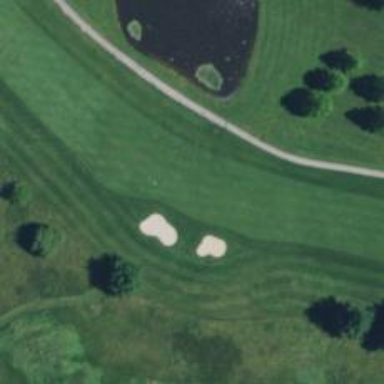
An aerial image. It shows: Golf hole.